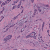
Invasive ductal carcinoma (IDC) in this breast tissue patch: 1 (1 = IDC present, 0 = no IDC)